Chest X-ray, PA view. Patient: 47 years old, sex M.
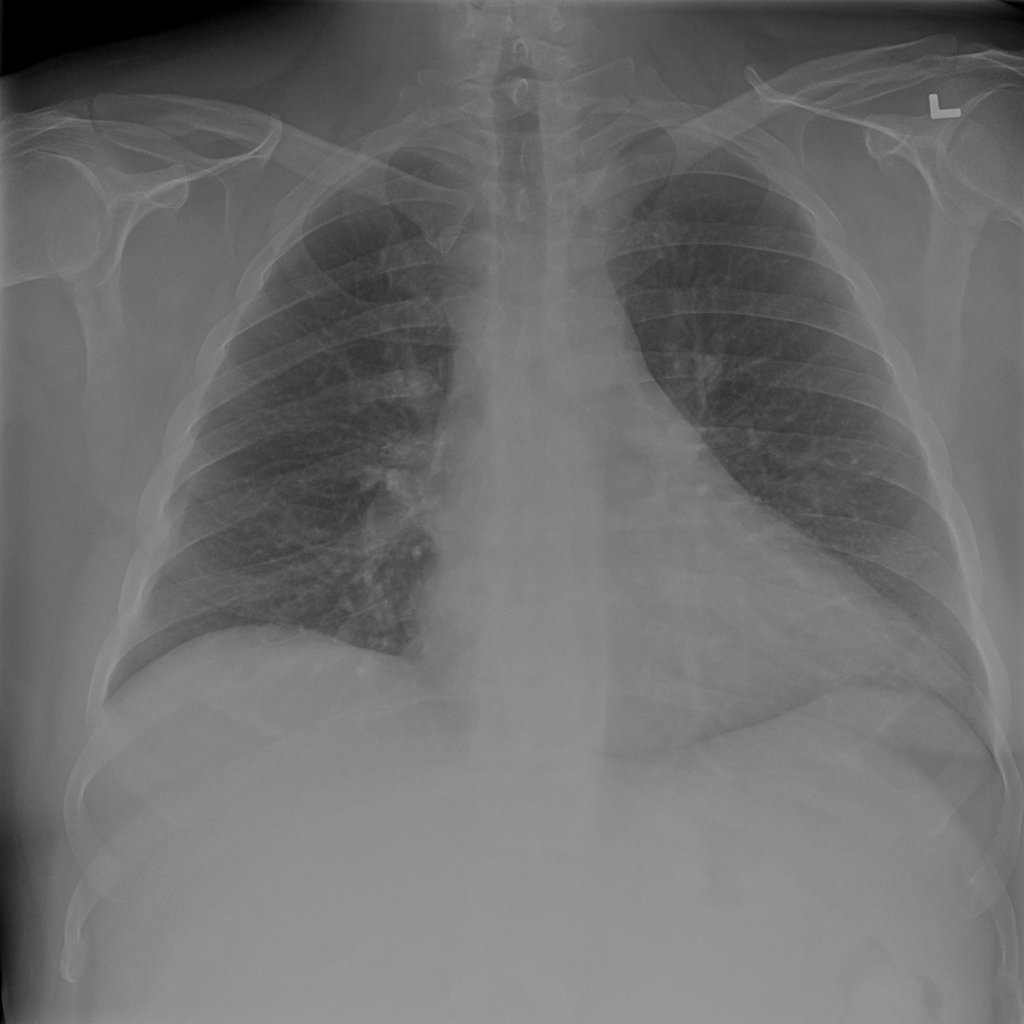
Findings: Cardiomegaly, Effusion